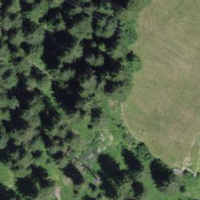
EUNIS habitat code: 44
Species observed at this site:
Anthericum ramosum